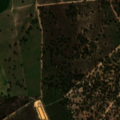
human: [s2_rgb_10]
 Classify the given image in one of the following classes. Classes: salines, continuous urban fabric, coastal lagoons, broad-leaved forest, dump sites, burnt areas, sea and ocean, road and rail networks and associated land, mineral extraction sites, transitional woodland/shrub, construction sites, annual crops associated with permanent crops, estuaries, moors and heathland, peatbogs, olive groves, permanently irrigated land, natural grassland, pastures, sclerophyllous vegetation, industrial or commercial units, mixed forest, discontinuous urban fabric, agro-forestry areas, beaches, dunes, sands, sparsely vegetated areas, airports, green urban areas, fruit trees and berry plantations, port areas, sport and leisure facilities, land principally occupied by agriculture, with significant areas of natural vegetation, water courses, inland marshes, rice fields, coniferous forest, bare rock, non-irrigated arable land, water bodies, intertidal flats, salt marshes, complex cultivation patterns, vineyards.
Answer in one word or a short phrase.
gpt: non-irrigated arable land, agro-forestry areas, transitional woodland/shrub